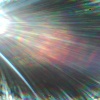
Label: sunburn